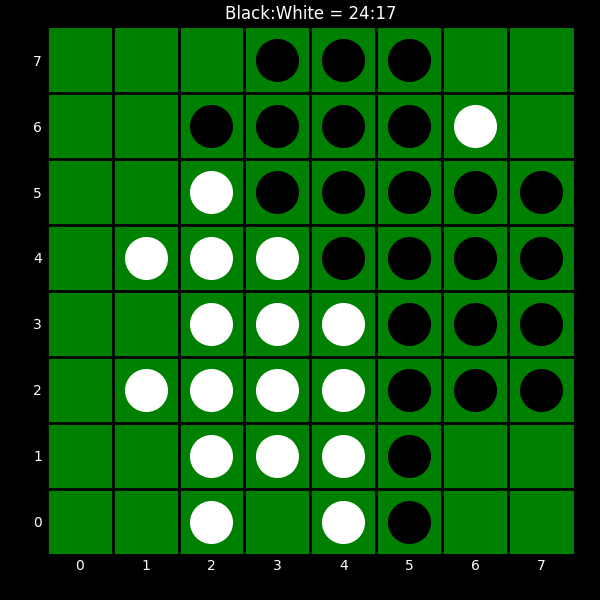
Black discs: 24
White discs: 17